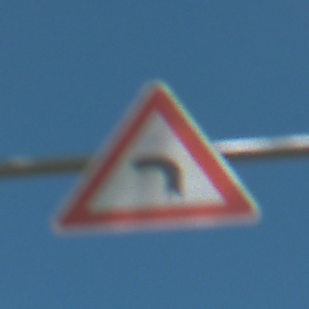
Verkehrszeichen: KurveLinks
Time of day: Midday
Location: Outdoor (Nature)
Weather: PartlyCloudy
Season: NotSpecified
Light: Natural